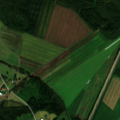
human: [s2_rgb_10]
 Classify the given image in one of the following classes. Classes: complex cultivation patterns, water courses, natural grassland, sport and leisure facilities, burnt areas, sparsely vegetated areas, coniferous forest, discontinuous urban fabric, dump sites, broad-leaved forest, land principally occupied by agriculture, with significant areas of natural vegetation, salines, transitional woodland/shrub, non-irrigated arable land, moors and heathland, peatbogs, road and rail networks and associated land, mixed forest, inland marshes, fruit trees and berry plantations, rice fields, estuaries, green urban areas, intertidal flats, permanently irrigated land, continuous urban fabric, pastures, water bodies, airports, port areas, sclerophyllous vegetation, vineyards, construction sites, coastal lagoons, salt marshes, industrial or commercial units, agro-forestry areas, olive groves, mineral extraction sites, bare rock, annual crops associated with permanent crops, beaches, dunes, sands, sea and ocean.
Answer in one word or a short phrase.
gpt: non-irrigated arable land, land principally occupied by agriculture, with significant areas of natural vegetation, mixed forest